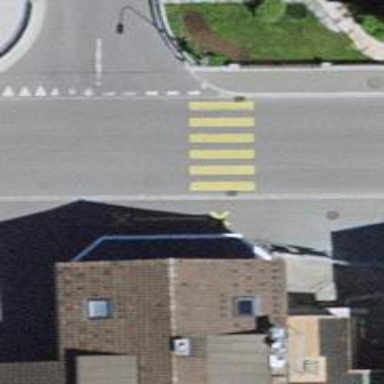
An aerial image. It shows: Uncontrolled zebra crossing on the road.